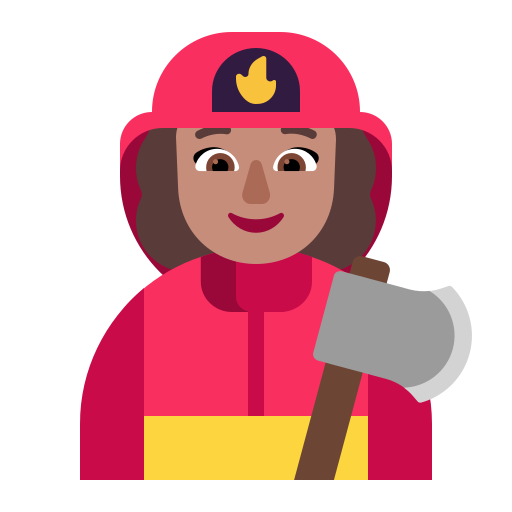
woman firefighter flat